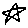
Label: star